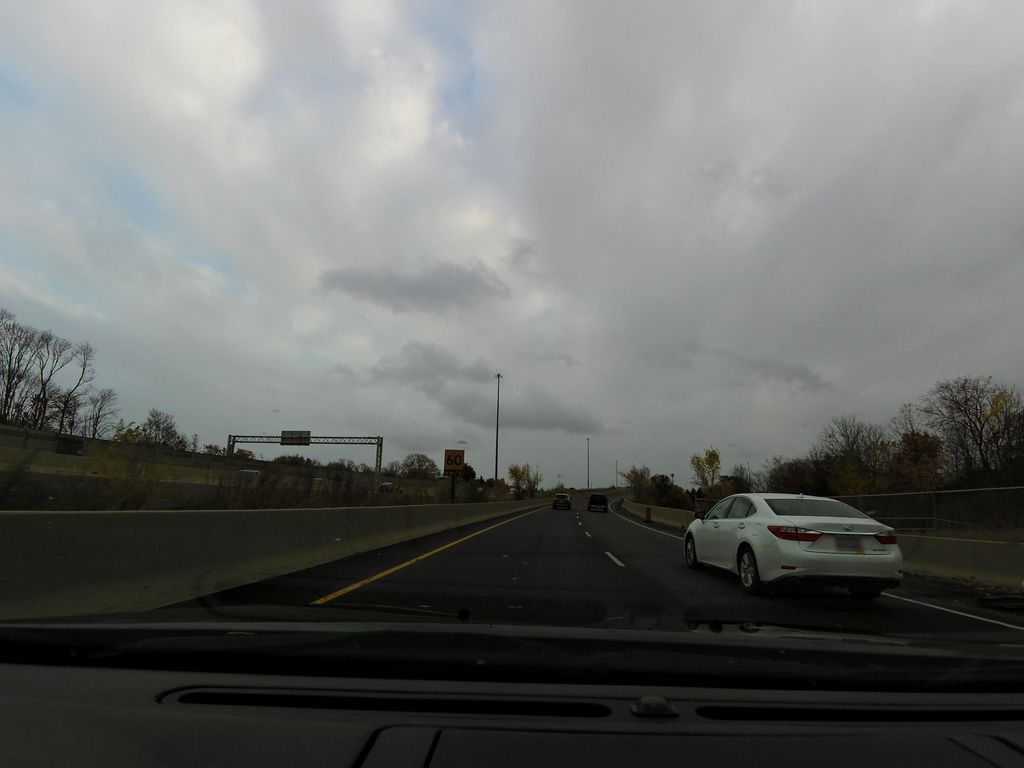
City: kitchener-waterloo